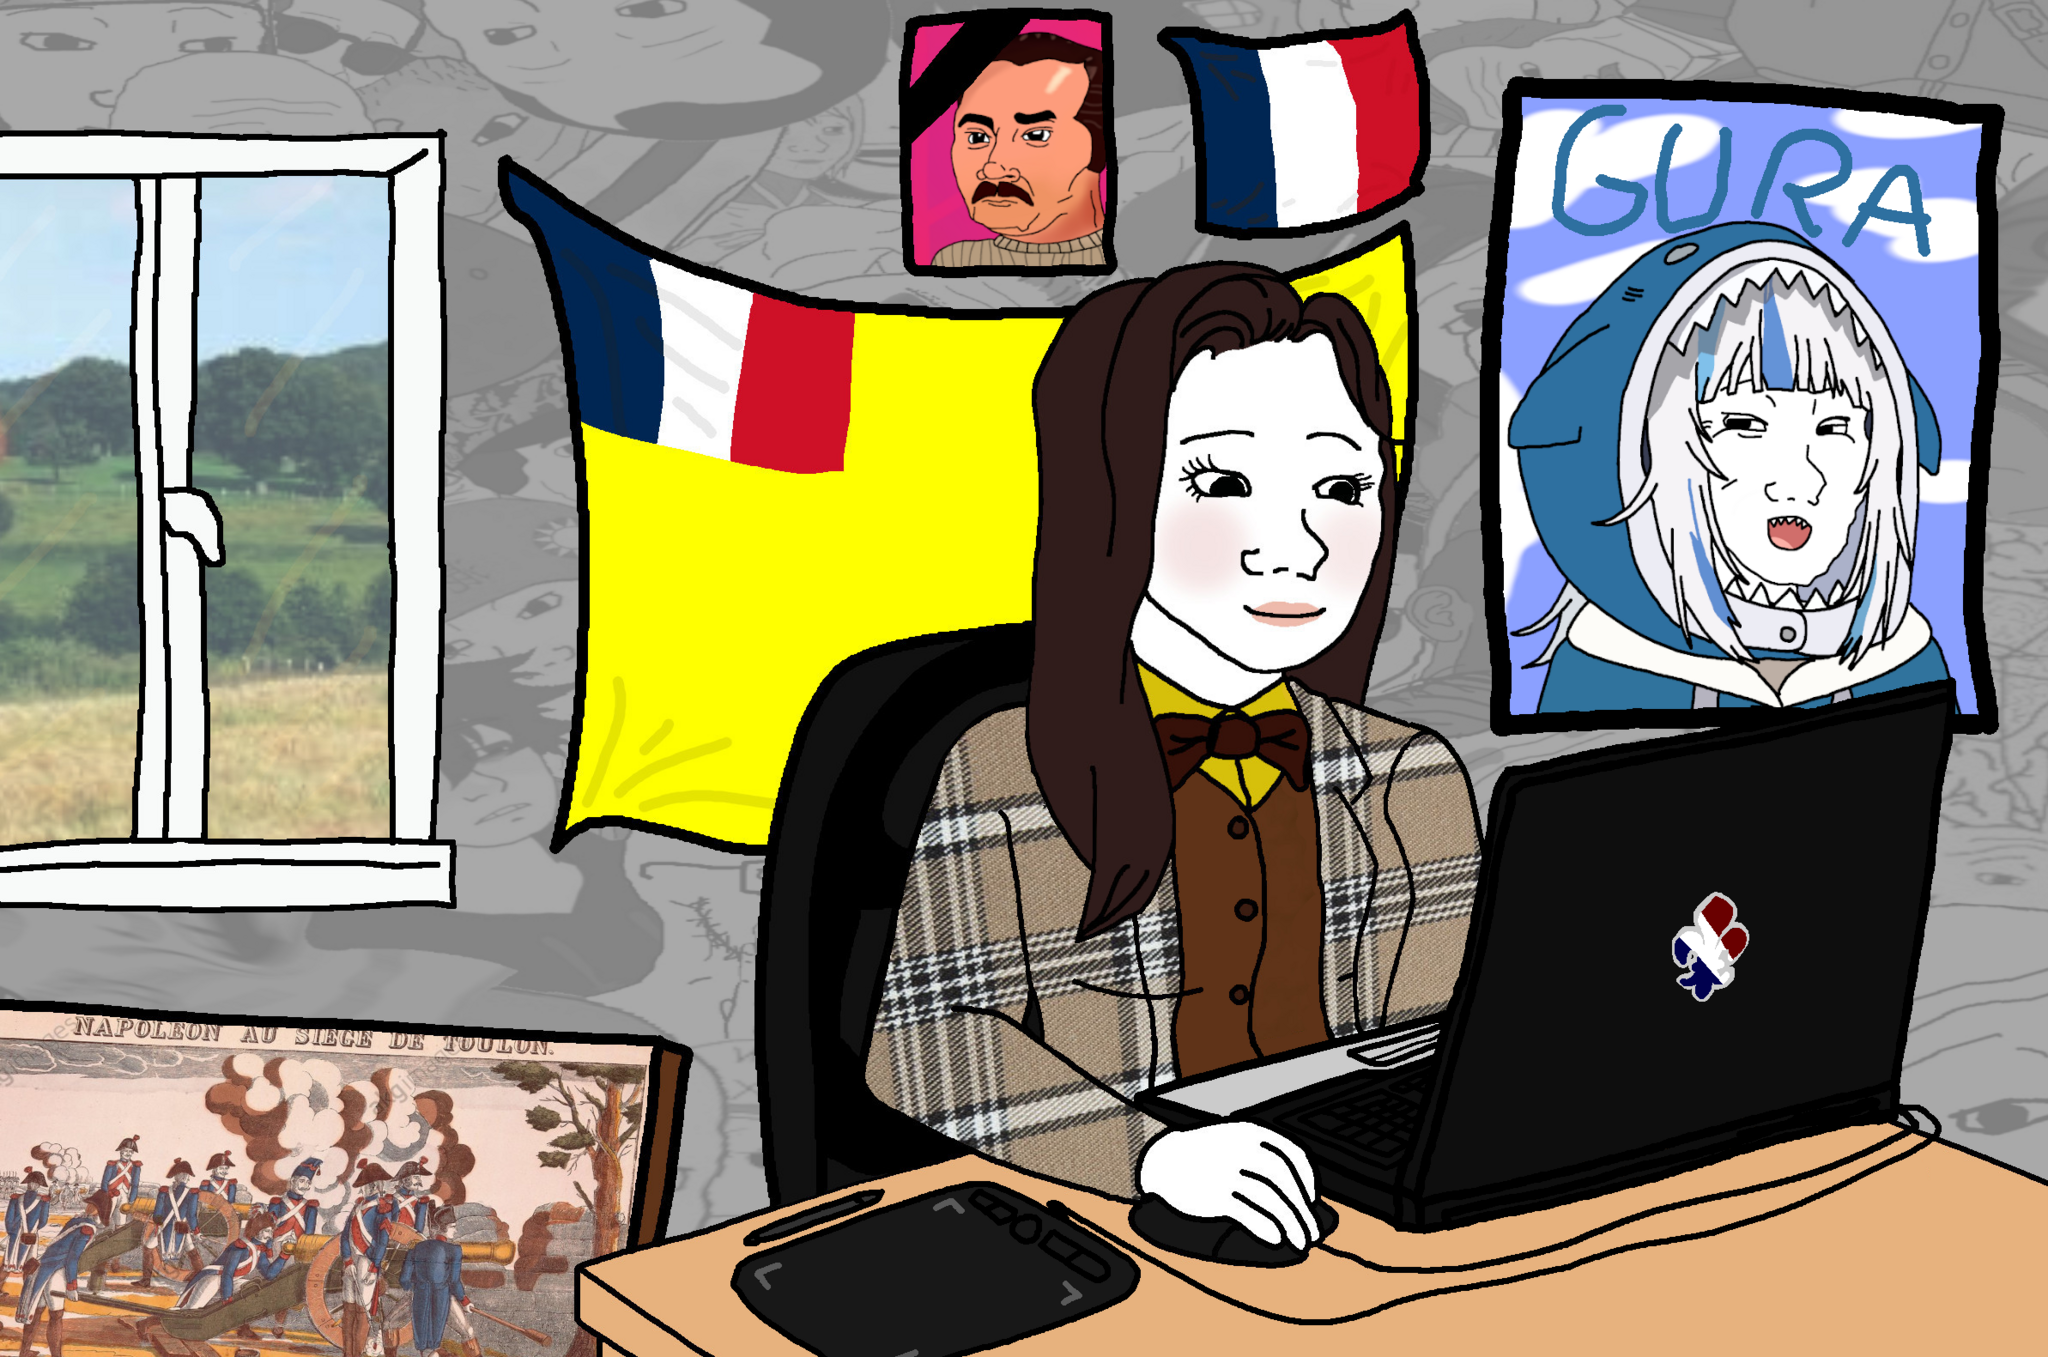
Label: 5_Wojak_with_Background